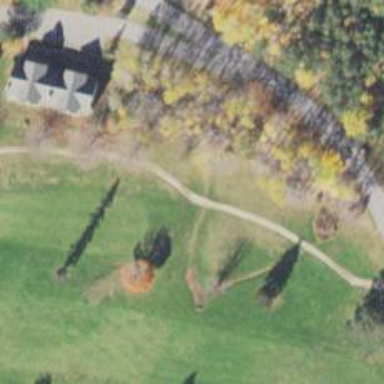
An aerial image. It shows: Service road used as golf cart path.